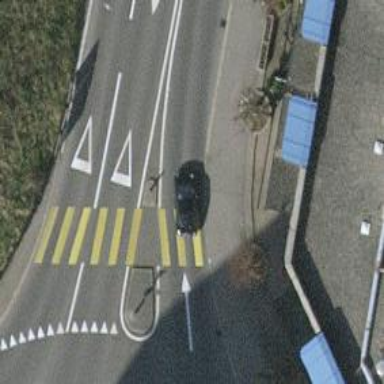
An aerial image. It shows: Uncontrolled footway crossing with markings.